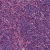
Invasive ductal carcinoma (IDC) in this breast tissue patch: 1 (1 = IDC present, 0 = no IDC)